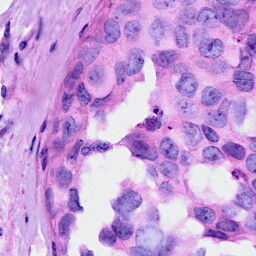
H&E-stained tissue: Breast